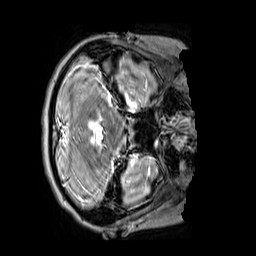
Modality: T2w
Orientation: axial
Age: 12
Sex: female
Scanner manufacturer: siemens
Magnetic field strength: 3 T
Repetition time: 3.2 s
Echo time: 0.408 s